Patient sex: F
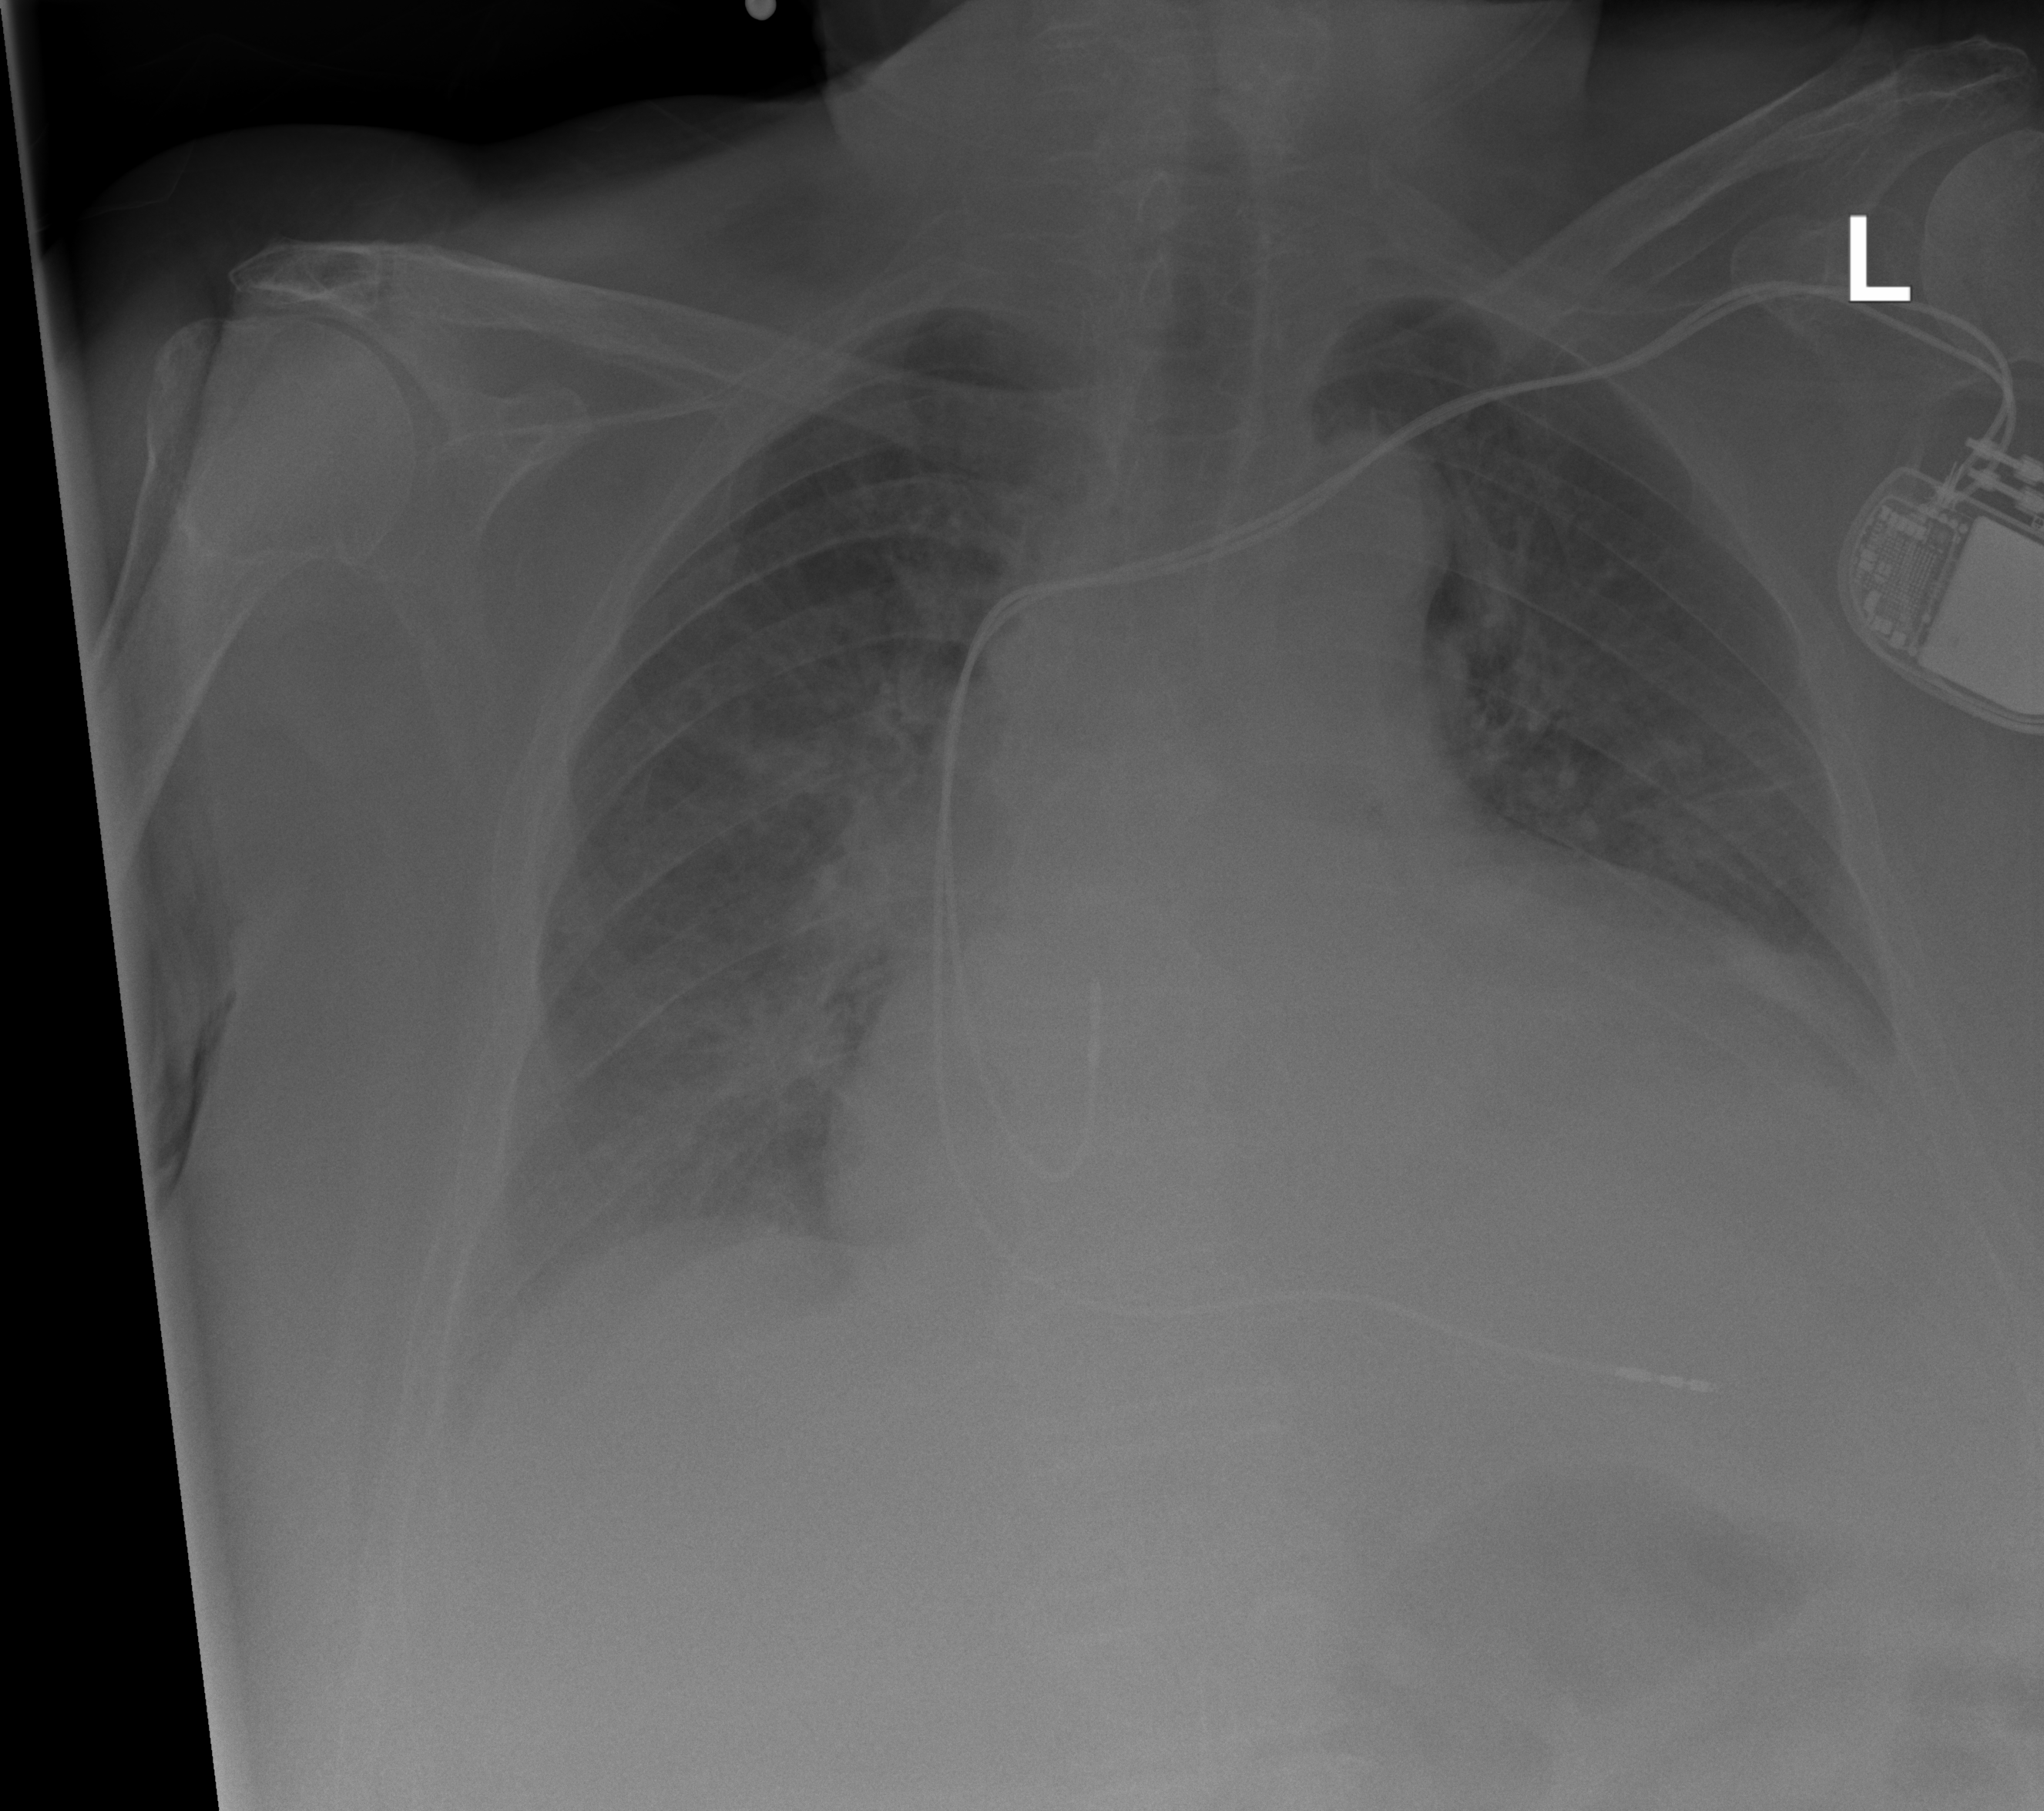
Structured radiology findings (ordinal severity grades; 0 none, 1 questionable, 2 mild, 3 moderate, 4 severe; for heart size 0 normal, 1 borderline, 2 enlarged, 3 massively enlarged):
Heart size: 3
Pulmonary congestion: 3
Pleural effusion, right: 3
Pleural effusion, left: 3
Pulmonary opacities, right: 1
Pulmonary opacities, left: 1
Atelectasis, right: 2
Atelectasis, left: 3